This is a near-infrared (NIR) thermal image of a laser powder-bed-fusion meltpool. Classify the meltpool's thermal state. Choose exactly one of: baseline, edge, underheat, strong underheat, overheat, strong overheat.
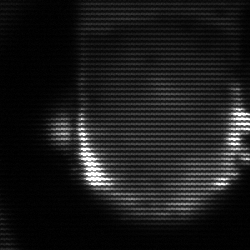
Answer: baseline